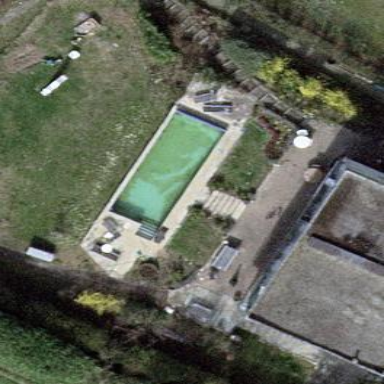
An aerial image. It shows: Swimming pool located in leisure land.